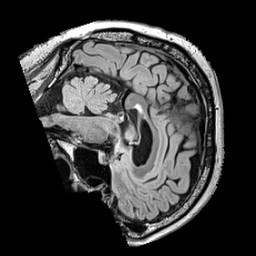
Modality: FLAIR
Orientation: sagittal
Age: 66
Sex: male
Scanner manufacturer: siemens
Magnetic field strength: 3 T
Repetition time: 5 s
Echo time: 0.387 s